Question: I am trying to convert the date in milliseconds to the following ISO 8601 format:

But I am getting the following using SimpleDateFormat:
'''
/**
* It converts the time from long to the ISO format
*
* @param timestampMillis
* @return isoDate
*/
public String convertTimeMillisToISO8601(String timestampMillis)
{
long timeInLong= Long.parseLong(timestampMillis);
DateFormat df = new SimpleDateFormat("yyyy-MM-dd'T'HH:mm:ssZ");
df.setTimeZone(TimeZone.getTimeZone("UTC"));
String isoDate = df.format(new java.util.Date(timeInLong));
return isoDate;
}
'''
'''
"ts":"2015-06-18T09:56:21+0000"
'''
I know I can use substring to append the extra colon but Is there any better way to do so ?
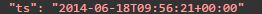
Answer: You can always <URL>:
'''
new StringBuilder(
new SimpleDateFormat("yyyy-MM-dd'T'HH:mm:ssZ")
.format(date))
.insert(22,':')
.toString();
'''